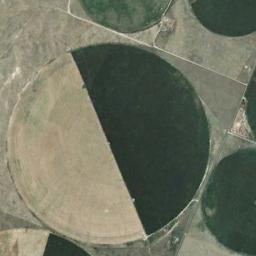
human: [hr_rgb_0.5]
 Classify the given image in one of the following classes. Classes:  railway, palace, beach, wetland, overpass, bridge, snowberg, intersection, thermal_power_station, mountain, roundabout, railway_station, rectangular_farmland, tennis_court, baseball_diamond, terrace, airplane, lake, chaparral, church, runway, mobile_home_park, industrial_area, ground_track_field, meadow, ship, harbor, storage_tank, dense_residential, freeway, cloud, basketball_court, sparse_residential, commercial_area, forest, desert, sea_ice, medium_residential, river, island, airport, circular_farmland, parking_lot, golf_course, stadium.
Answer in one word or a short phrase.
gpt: circular_farmland